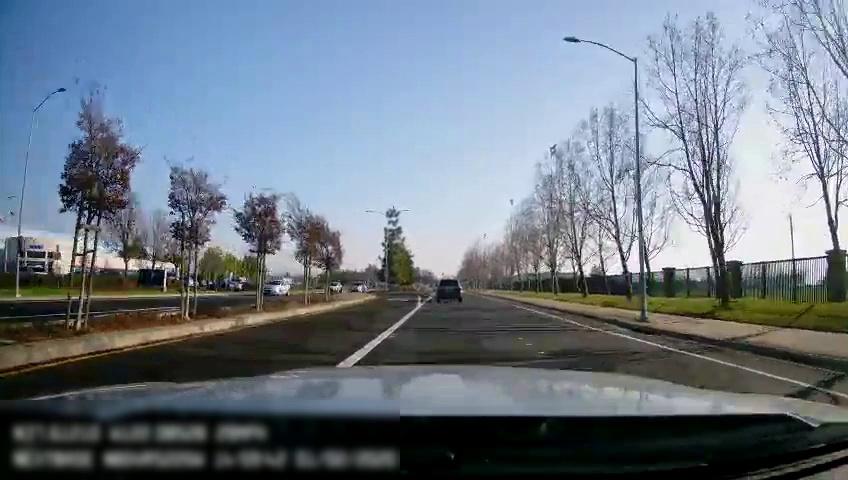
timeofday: Day
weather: Sunny
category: Drivable Space
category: Drivable Space
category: Vehicles | Car
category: Vehicles | SUV
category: Vehicles | SUV
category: Vehicles | SUV
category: Lanes | Alternate Lane
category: Lanes | Alternate Lane
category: Lanes | Current Lane
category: Lanes | Alternate Lane
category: Lanes | Current Lane
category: Lanes | Opposite Lane